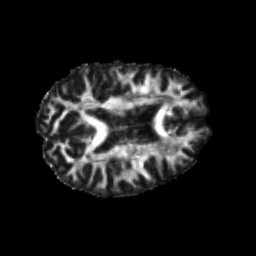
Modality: FA
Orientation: axial
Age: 22
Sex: female
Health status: healthy
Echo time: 0.074 s